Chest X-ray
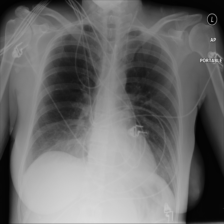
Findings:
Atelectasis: negative
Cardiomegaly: negative
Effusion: negative
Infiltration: negative
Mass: negative
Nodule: negative
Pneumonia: negative
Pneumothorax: negative
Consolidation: negative
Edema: negative
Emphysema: negative
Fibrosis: negative
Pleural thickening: negative
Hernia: negative